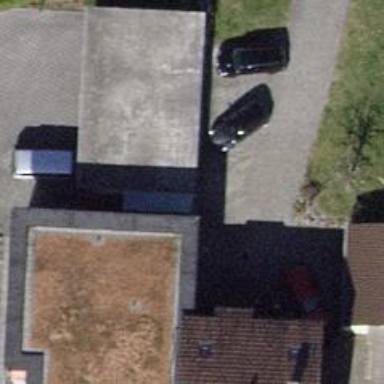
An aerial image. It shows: Garage building.